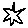
Label: star